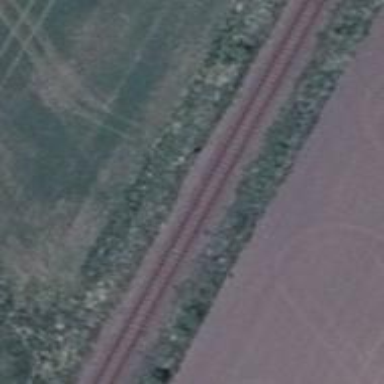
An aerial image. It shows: Solitary milestone along the railway.